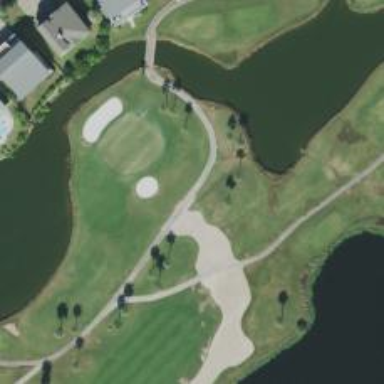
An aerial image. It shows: Path for both roads and golfers.